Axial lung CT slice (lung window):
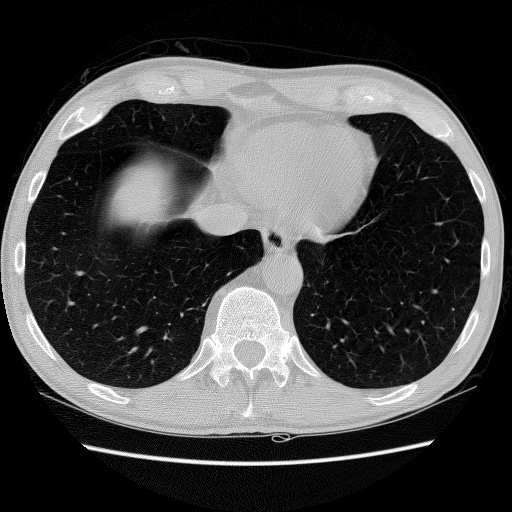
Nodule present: no